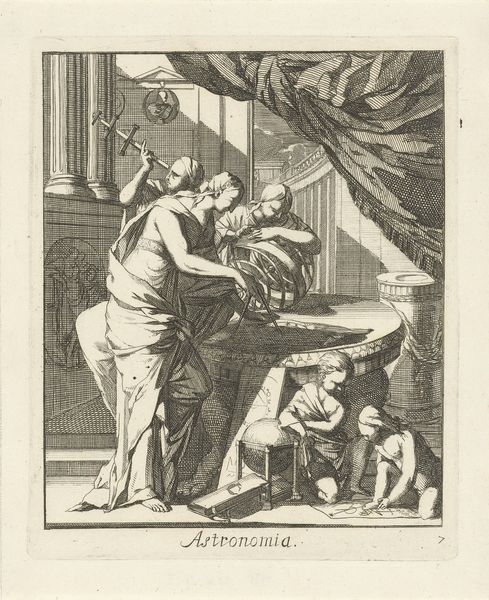
Titel: Astronomia
Künstler: Caspar Luyken
Standort: Amsterdam
Institution: Rijksmuseum
Schlagwörter: mann, umhang, weiß, frauen, frau, schwarz, säule, säulen, gebäude, rahmen, instrument, vorhang, erde, sonne, figur, decke, kind, instrumente, brunnen, kinder, engel, putto, grafik, graphik, figuren, karten, spielen, mond, druck, druckgraphik, druckgrafik, stich, kugel, personifikation, karte, fernrohr, inneraum, globus, akademie, weltall, wissenschaft, latein, vermessung, untersuchen, zirkel, astronomie, messen, wissenschaften, himmelsglobus, astronomia, sternkarten